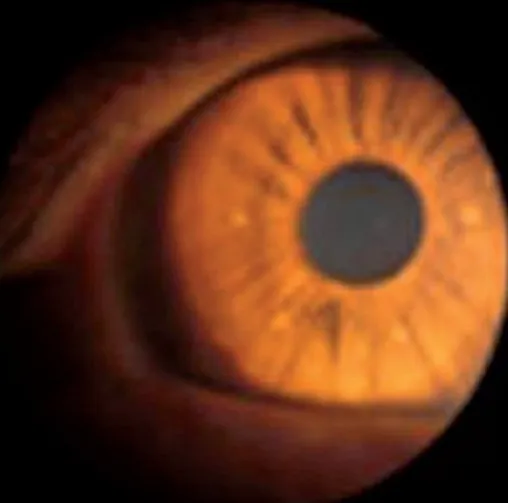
Slit lamp examination of the right eye showing multiple (five) pigmented iris hamartomas (Lisch nodules).
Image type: ophthalmic_imaging (slit_lamp_photograph)